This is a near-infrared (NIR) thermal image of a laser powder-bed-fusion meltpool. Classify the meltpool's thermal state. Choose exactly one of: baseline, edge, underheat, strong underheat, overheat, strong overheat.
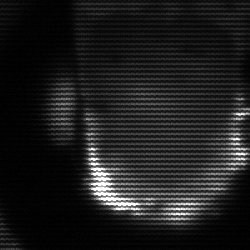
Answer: baseline